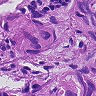
Metastatic tissue present: yes